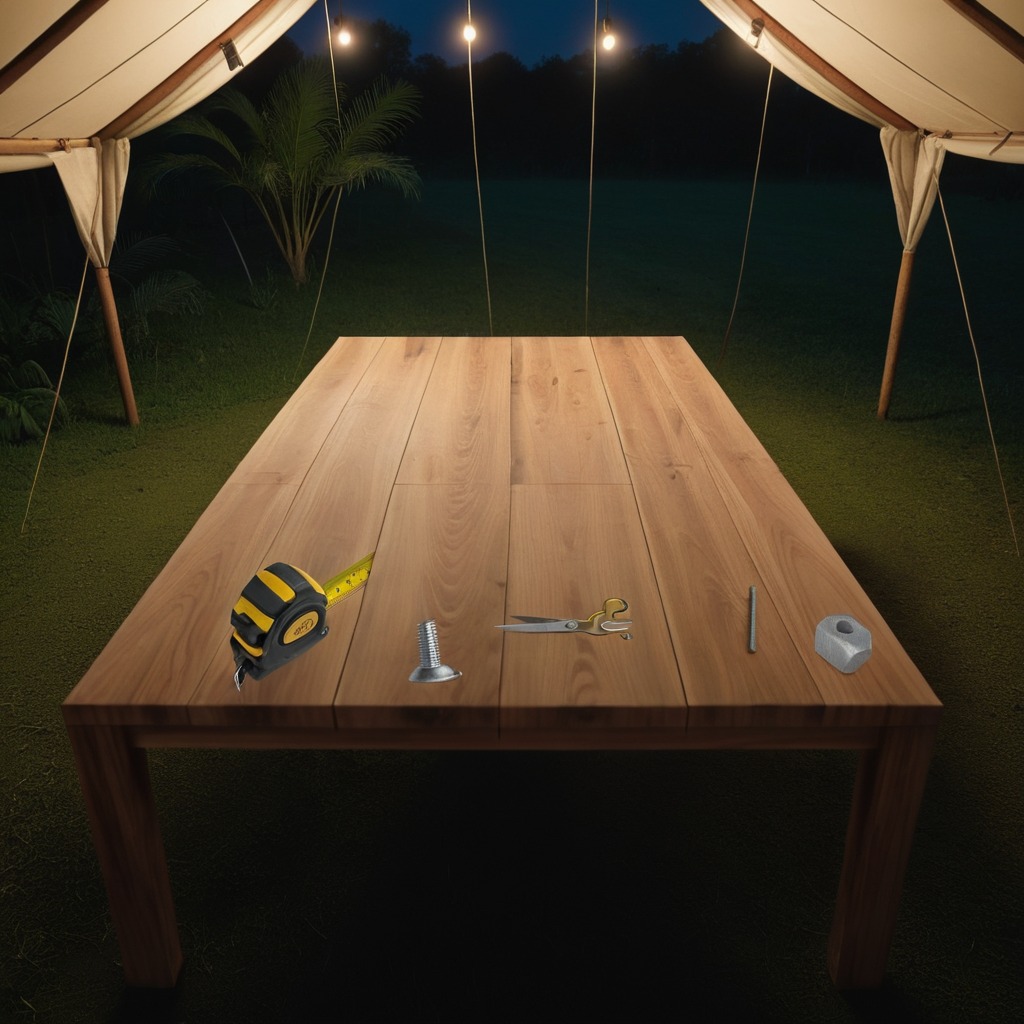
A measuring tape, a metal machine screw, an iron nail, a metal nut, and a pair of scissors are lying on the wooden table.